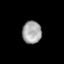
Tissue: lung
Cell type: T cells
Senescence score: 0.2205
Nuclear area (px): 430
Mean DAPI intensity: 162.409